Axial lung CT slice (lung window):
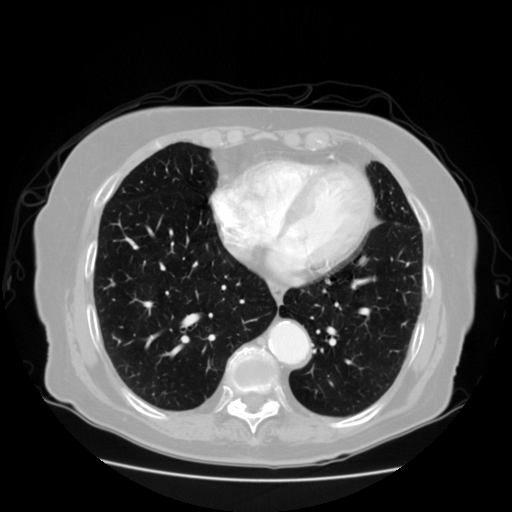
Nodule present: no